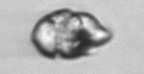
Label: Proterythropsis